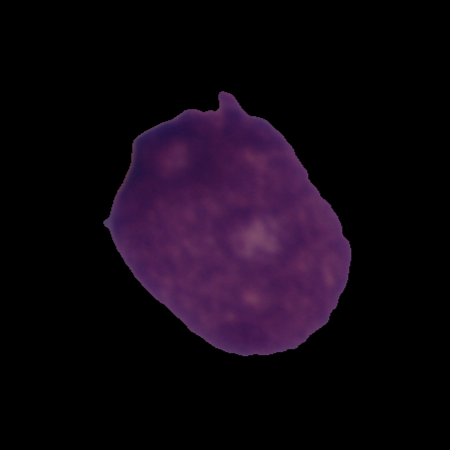
Label: cancer